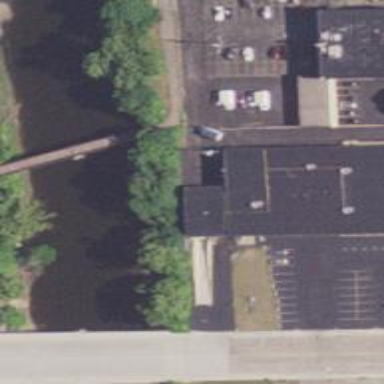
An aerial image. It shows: Path on bridge.